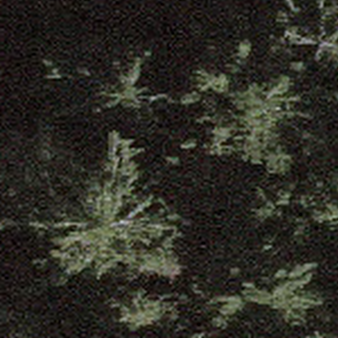
Label: other